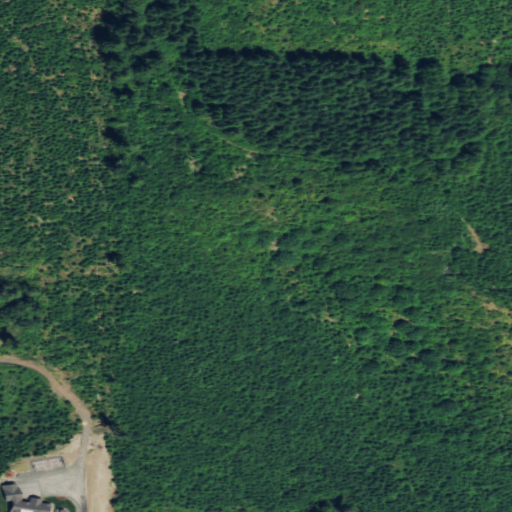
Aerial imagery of mountain in Washington named Ross Peak containing evergreen forest, shrub, and grassland